Interaction volume radius: 5 \u00c5
Interaction volume height: 30 \u00c5
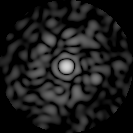
Disorder parameter: 0.861